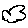
Label: cloud